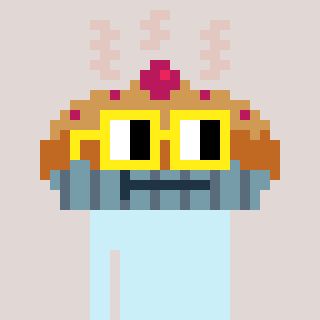
a pixel art character with square yellow glasses, a pie-shaped head and a gunk-colored body on a warm background